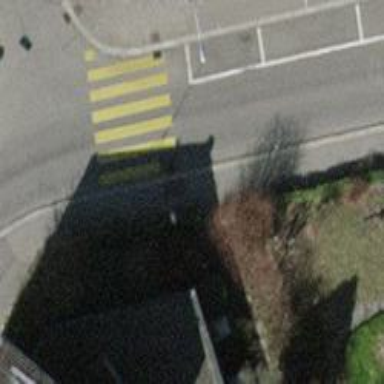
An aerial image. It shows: Kerb serving as barrier.